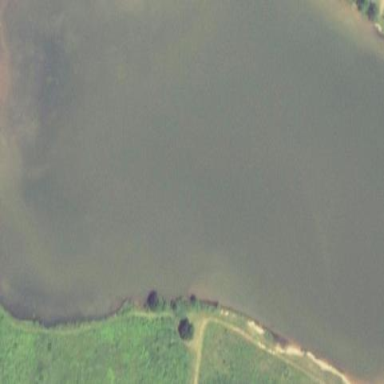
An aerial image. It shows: Reservoir.